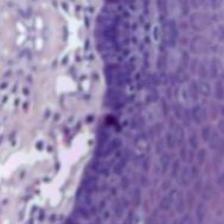
Diagnosis: Normal